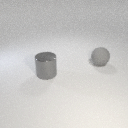
large gray rubber sphere to the right of large gray metal cylinder